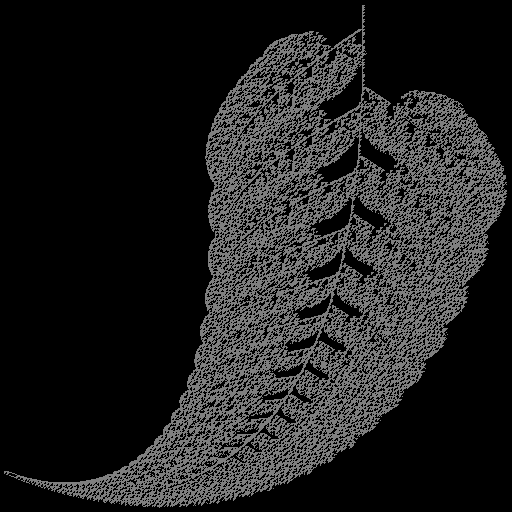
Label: spleenwort_fern